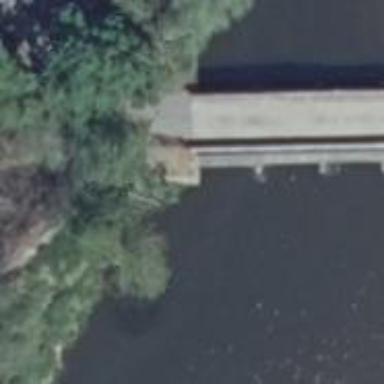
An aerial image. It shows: Sluice gate on the waterway.